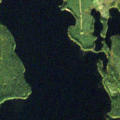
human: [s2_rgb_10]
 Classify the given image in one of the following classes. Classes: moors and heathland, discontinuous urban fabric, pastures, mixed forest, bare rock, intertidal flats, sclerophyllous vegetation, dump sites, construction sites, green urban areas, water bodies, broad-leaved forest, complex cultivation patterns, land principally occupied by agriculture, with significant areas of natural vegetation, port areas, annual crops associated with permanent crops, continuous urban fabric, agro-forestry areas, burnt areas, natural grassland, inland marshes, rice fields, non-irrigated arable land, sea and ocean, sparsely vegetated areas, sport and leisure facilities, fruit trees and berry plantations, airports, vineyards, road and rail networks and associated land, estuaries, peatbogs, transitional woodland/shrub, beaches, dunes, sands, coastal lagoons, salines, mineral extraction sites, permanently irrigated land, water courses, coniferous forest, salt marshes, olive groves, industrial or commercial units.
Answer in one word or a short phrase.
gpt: coniferous forest, water bodies